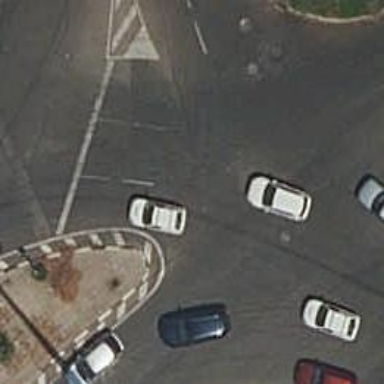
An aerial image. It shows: Road with traffic signals at crossing.